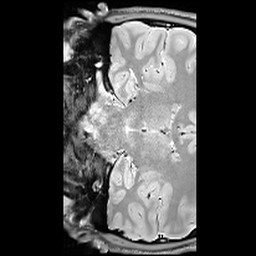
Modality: T1w
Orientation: coronal
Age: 27
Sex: female
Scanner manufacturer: siemens
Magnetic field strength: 3 T
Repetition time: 6.5 s
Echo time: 0.016 s